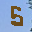
Label: 5